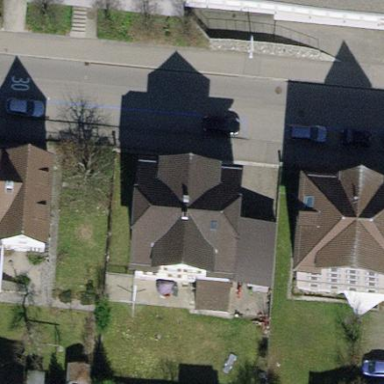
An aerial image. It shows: Half-hipped roof on apartment building.